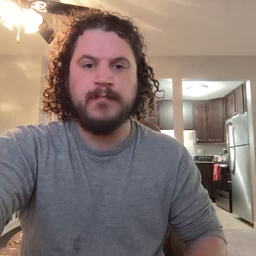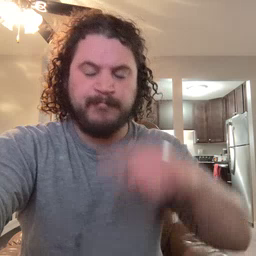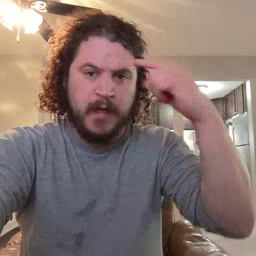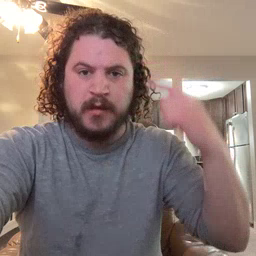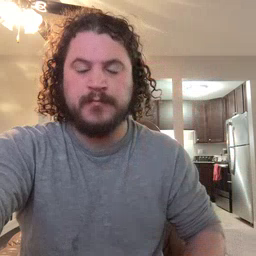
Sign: black